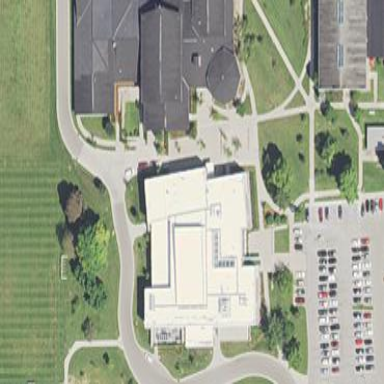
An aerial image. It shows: College building.